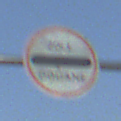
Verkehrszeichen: Zollstelle
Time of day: SunriseSunset
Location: Outdoor (Urban)
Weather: Clear
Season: NotSpecified
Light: Natural